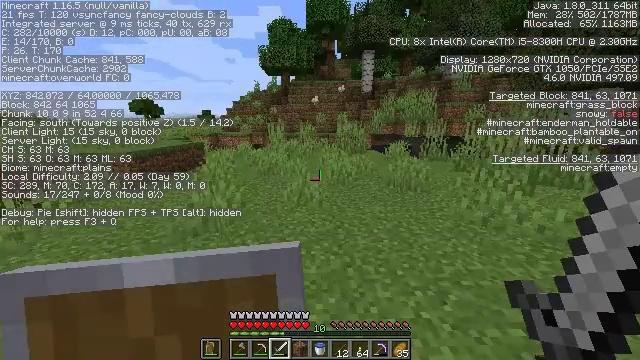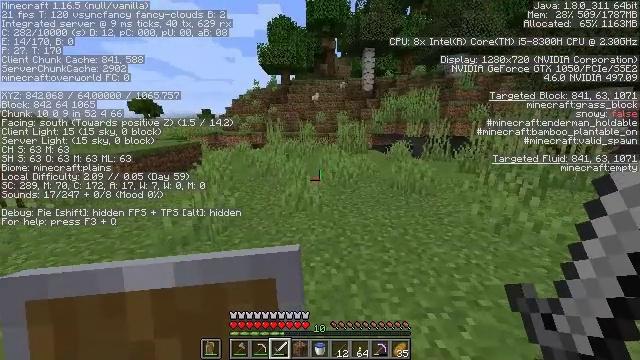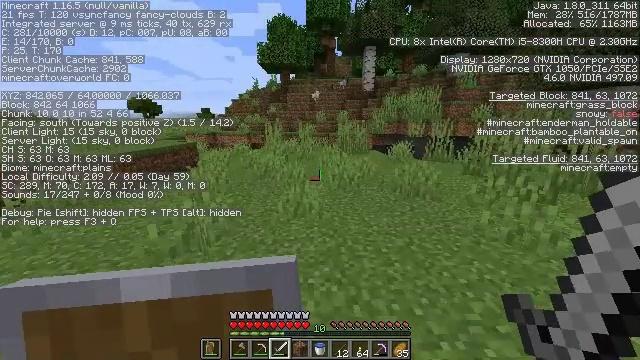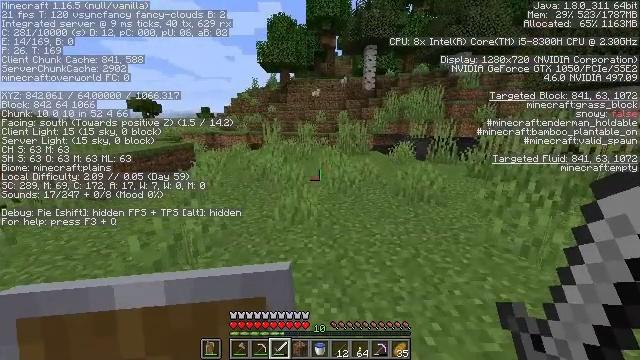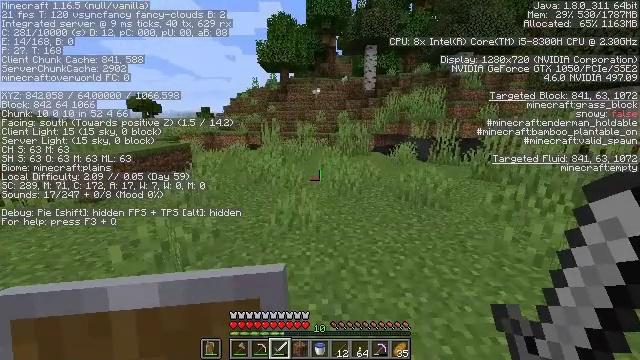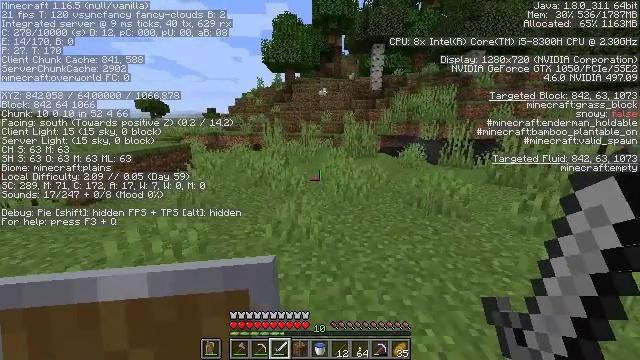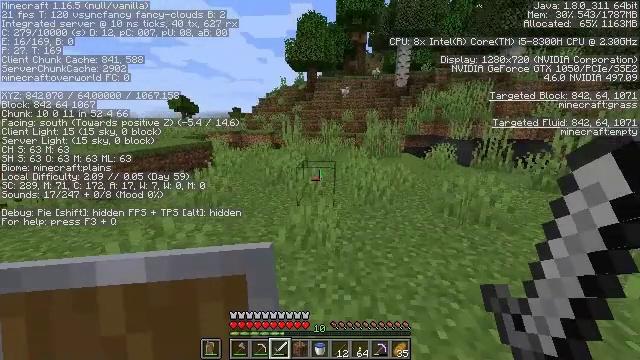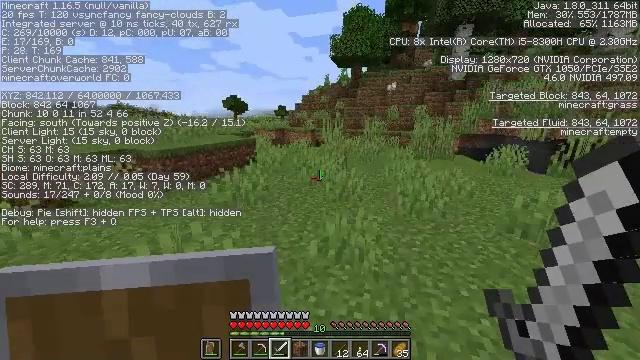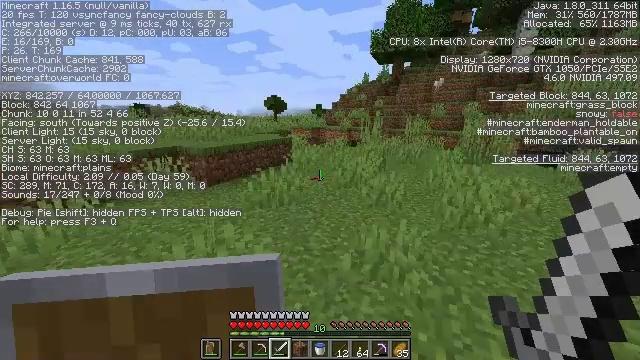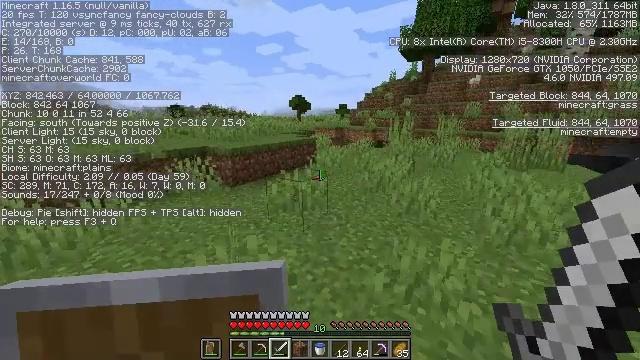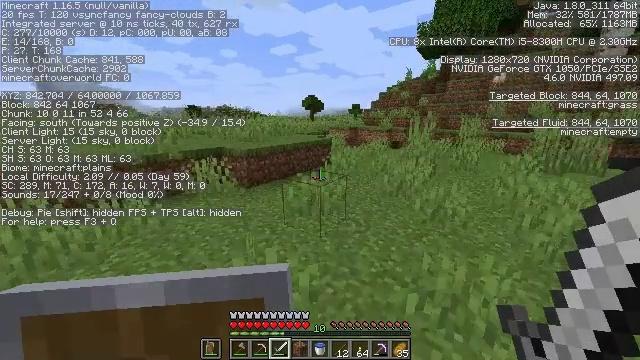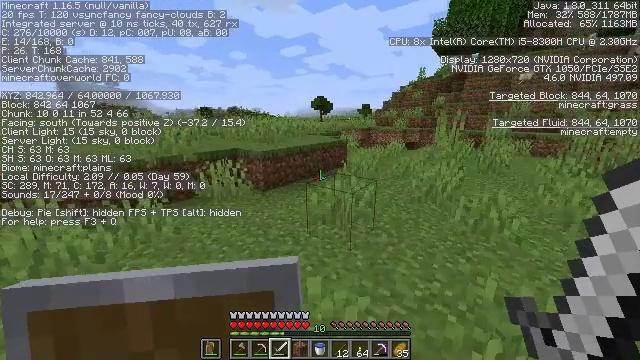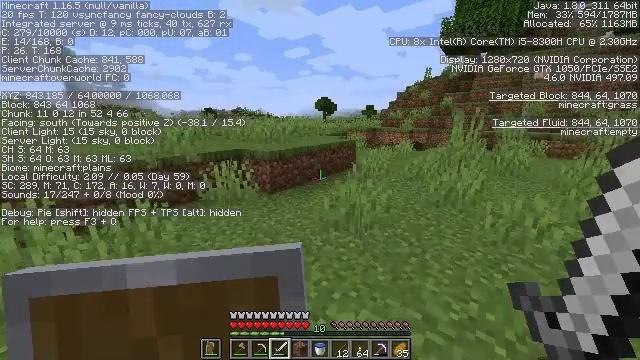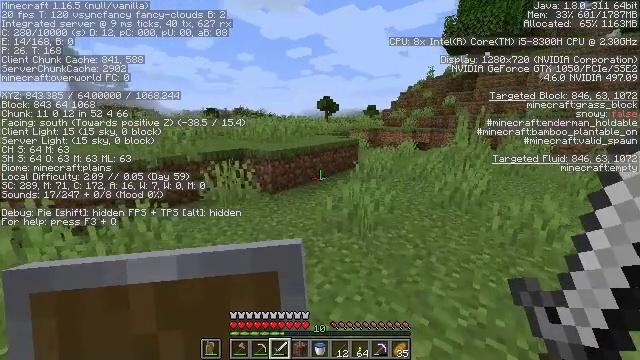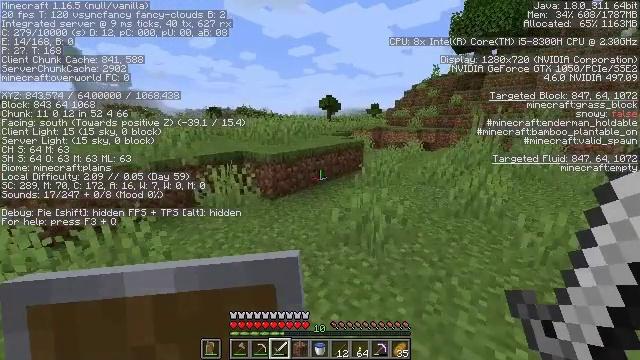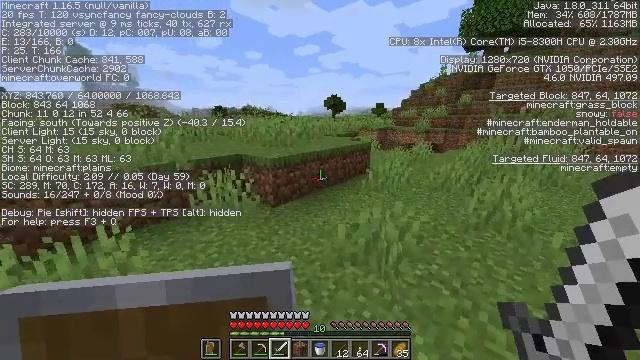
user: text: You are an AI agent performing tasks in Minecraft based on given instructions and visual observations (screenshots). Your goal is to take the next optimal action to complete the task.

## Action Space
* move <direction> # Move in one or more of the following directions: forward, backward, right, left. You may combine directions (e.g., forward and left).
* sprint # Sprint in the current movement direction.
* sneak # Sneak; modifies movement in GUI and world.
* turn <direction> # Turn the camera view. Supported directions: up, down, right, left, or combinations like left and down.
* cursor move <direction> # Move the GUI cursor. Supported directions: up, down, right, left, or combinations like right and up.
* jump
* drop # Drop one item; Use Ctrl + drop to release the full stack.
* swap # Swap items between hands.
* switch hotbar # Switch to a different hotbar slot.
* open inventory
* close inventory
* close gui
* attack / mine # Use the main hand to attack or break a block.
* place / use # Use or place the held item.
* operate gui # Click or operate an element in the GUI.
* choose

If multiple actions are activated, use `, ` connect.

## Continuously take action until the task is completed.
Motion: motion action
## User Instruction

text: Collect the yellow bed from its place.
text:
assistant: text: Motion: move forward, sprint
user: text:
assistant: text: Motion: move forward, sprint
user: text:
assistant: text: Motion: move forward, sprint
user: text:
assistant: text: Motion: move forward, sprint
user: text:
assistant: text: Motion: move forward, sprint, turn left
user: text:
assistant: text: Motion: move forward, sprint, turn left
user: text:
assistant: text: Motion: move forward, sprint, turn left
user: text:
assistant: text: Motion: move forward and move left, sprint, turn left
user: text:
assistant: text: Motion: move forward and move left, sprint, turn left
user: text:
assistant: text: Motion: move forward and move left, sprint, turn left
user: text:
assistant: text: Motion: move forward and move left, sprint, turn left
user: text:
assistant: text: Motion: move forward, sprint
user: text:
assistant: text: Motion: move forward, sprint
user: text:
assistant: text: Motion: move forward, sprint
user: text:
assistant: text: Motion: move forward, sprint, turn left
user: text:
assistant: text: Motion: move forward, sprint
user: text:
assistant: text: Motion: move forward, sprint, turn left
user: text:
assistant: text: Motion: move forward, sprint
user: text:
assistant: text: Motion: move forward, sprint
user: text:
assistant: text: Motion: move forward, sprint
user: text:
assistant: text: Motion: move forward, sprint
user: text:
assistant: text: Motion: move forward, sprint
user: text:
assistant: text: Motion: move forward, sprint
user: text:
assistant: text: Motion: move forward, sprint
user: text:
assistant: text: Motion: move forward, sprint
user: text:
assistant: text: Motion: move forward, sprint, jump
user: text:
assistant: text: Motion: move forward, sprint, jump
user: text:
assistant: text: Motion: move forward, sprint, jump
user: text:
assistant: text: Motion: move forward, sprint, jump
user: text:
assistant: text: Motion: move forward and move left, sprint, jump